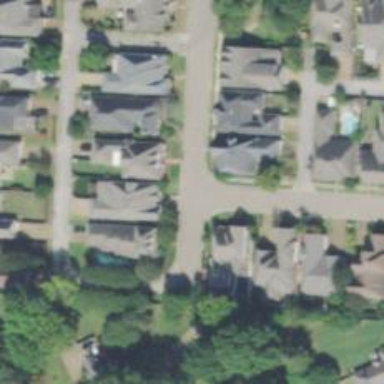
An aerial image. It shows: Asphalt road in residential area.